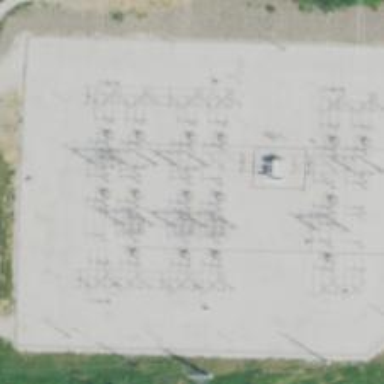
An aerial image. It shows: Switch for power supply.